Aerial crown-view tile of a tropical tree (Barro Colorado Island, Panama), acquired 20250317:
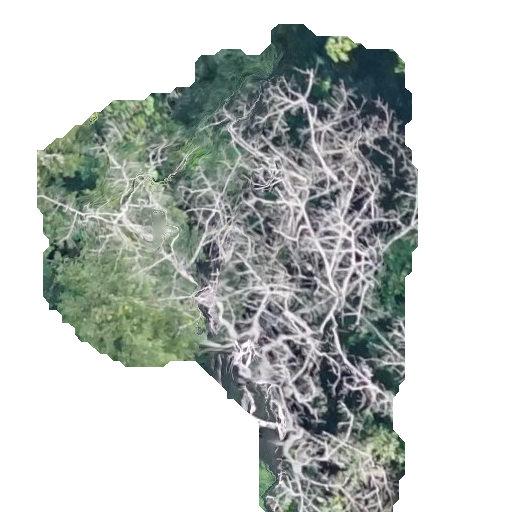
Species: Sapium glandulosum
GBIF accepted scientific name: Sapium glandulosum
Crown area: 191.268 m²